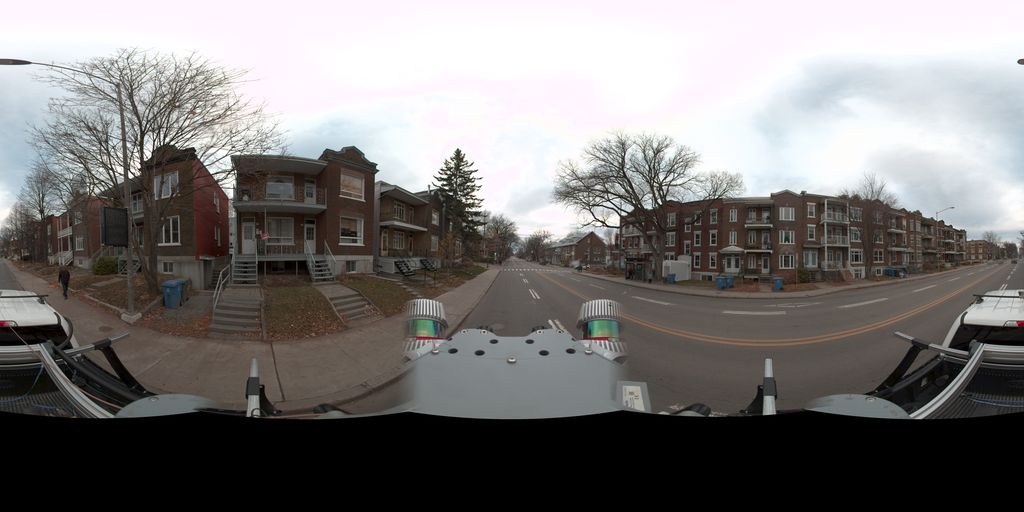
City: quebec_city